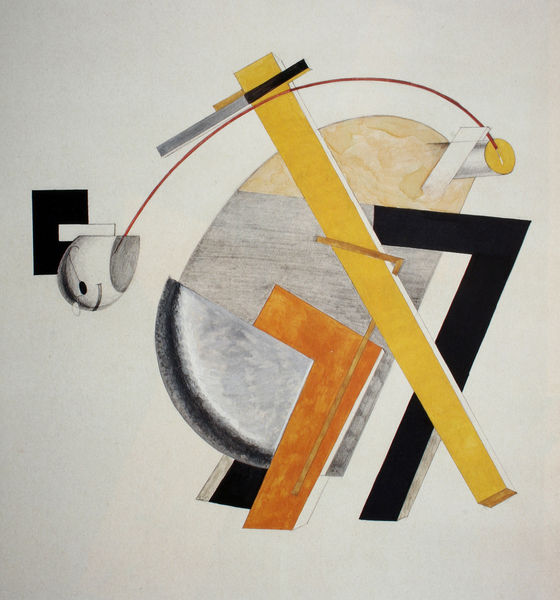
Titel: Der Alteingesessene
Künstler: El Lissitzky
Standort: Moskau
Institution: Tretjakow-Galerie
Schlagwörter: gemälde, kopf, mann, schatten, weiß, gelb, grau, holz, orange, schwarz, zeichnung, rot, tier, zylinder, figur, kreis, rund, papier, bogen, stab, abstrakt, farben, fläche, flächen, modern, formen, metall, balken, striche, mond, lamm, rechteck, linie, form, strich, kugel, halbkreis, halbrund, ecken, maserung, wesen, struktur, geometrie, winkel, gegenstandslos, räumlich, calder, ei, 7, abstrcktlissitzky